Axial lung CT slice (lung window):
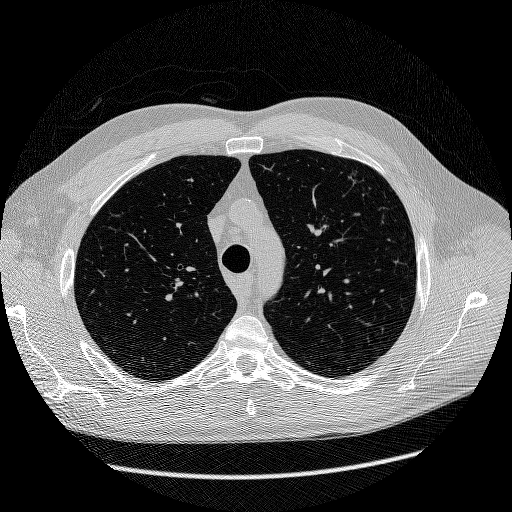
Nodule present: no